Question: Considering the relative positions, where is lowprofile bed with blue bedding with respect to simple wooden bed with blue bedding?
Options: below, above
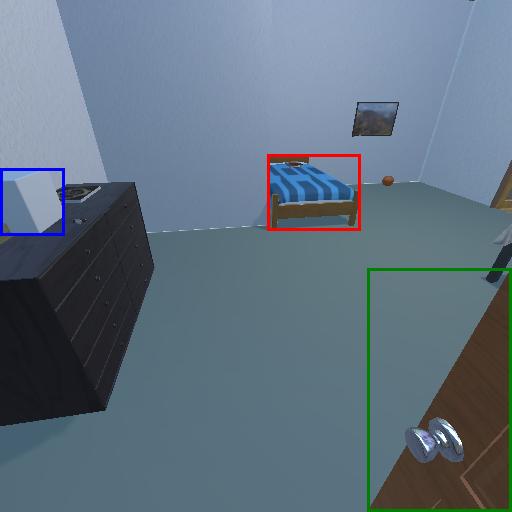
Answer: below